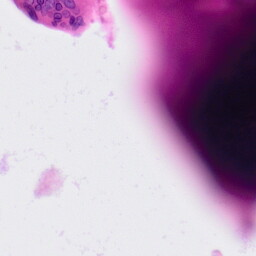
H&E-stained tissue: Colon